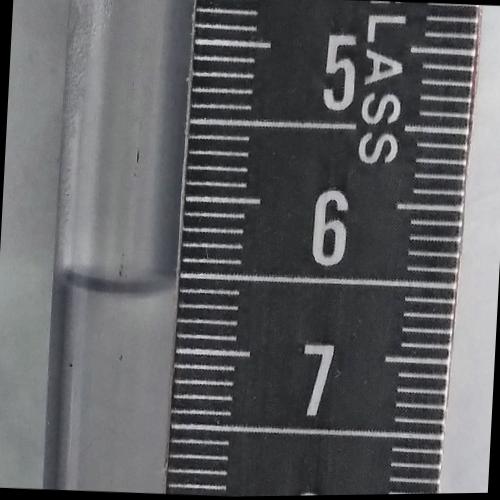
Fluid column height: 6.6 cm